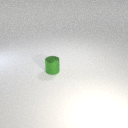
small green metal cylinder